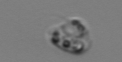
Label: Amoeba